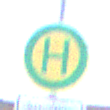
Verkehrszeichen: Haltestelle
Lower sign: ZeitangabenMitBeschraenkungAufWochentage5
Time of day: SunriseSunset
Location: Outdoor (Nature)
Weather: Clear
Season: NotSpecified
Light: Natural